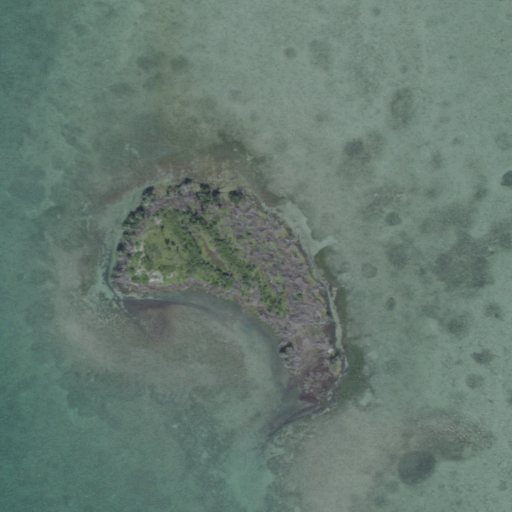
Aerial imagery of island in Florida named Friend Key containing open water, herbaceous wetlands, and woody wetlands